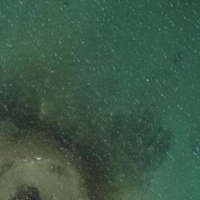
EUNIS habitat code: 14
Species observed at this site:
Certhia brachydactyla
Corvus corone
Podiceps cristatus
Turdus philomelos
Fulica atra
Anas crecca
Alcedo atthis
Anthus spinoletta
Dendrocopos major
Turdus viscivorus
Falco peregrinus
Bucephala clangula
Spinus spinus
Chroicocephalus ridibundus
Phylloscopus collybita
Larus michahellis
Gavia arctica
Cygnus olor
Ardea alba
Erithacus rubecula
Sitta europaea
Motacilla cinerea
Cyanistes caeruleus
Mergus serrator
Anas platyrhynchos
Chloris chloris
Troglodytes troglodytes
Aythya ferina
Fringilla coelebs
Remiz pendulinus
Turdus merula
Phalacrocorax carbo
Mareca strepera
Parus major
Hirundo rustica
Mergus merganser
Anser anser
Motacilla alba